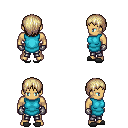
a pixel art fantasy rpg character, male body template, human, tanned skin, teal tunic, metal pants, white blonde plain hairstyle, metal gloves, gray slippers, four views (front, back, left, right), 2x2 character sprite sheet, small pixel art, hard edges, no anti-aliasing